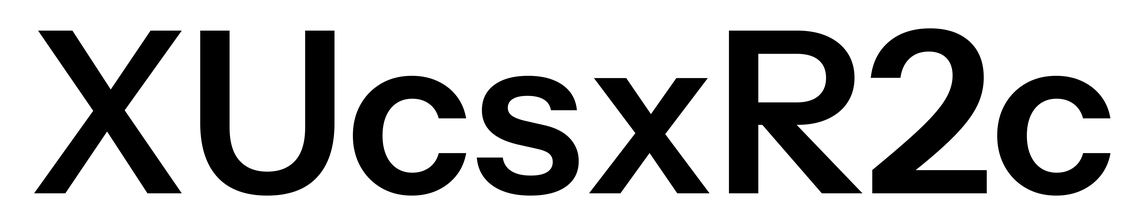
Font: InstrumentSans_SemiBold